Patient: sex M, age 49
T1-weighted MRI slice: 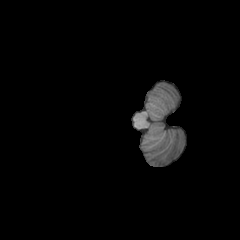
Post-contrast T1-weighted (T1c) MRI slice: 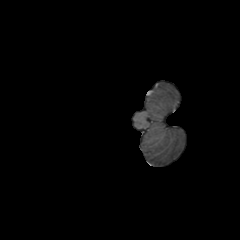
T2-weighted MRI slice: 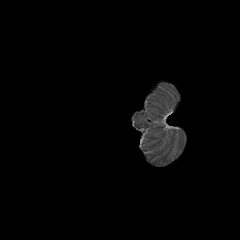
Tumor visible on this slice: no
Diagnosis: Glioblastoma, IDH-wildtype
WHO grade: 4